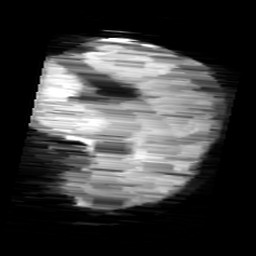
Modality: minIP
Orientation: sagittal
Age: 11
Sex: female
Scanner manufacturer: siemens
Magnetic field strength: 3 T
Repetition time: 0.027 s
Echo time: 0.02 s